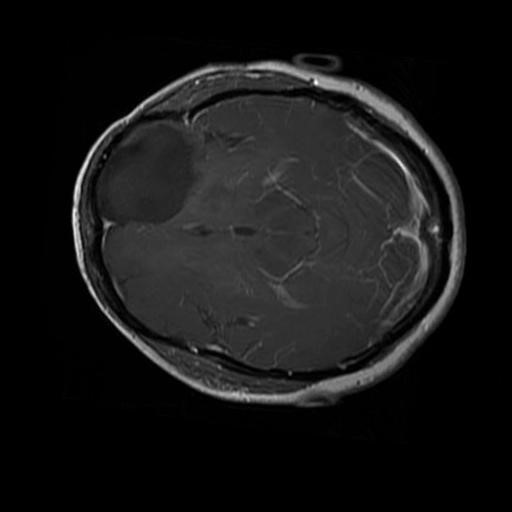
Label: brain_glioma